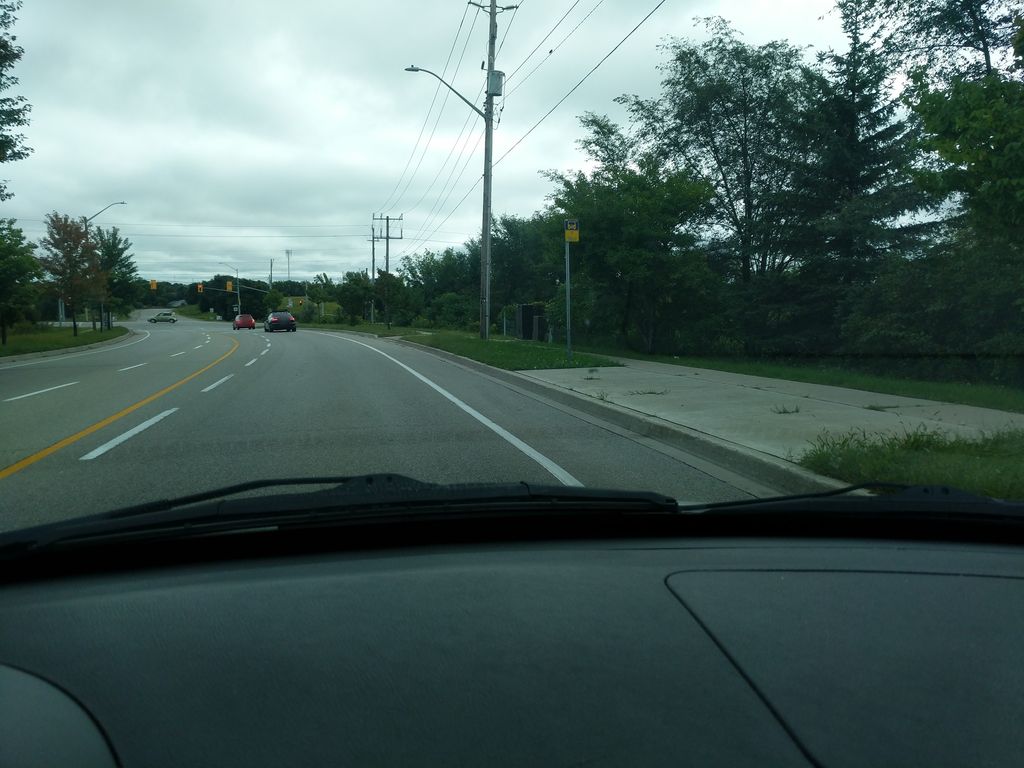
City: kitchener-waterloo